Question: I would like to get following result using R and/or Python:
IF 'CoordinateX' AND 'CoordinateY' AND 'Name' are the same THEN keep the newest 'Date'.

I have some issues with my loop in python.
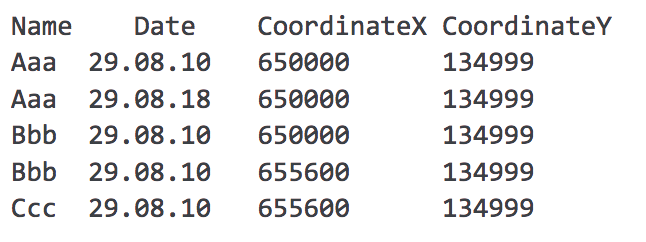
Answer: In R, using 'dplyr':
'''
data %>%
group_by(Name, CoordinateX, CoordinateY) %>%
arrange(desc(Date)) %>%
distinct() %>%
ungroup()
'''
Give the output:
'''
Name Date CoordinateX CoordinateY
Aaa 2018-08-29 650000 134999
Bbb 2010-08-29 650000 134999
Bbb 2010-08-29 655600 134999
Ccc 2010-08-29 655600 134999
'''